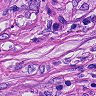
Metastatic tissue present: yes